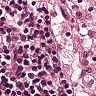
Metastatic tissue present: no